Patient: sex M, age 60
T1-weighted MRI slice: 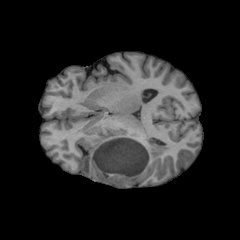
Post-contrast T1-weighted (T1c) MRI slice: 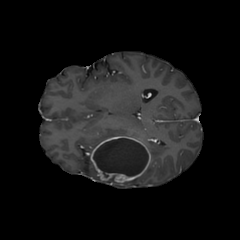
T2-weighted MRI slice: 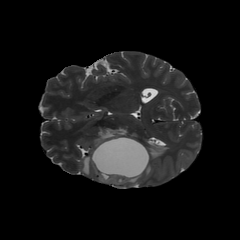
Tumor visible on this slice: yes
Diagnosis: Glioblastoma, IDH-wildtype
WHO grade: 4